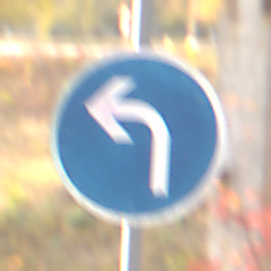
Verkehrszeichen: VorgeschriebeneFahrtrichtungLinks
Umgebung: Roofed, Suburban
Tageszeit: SunriseSunset
Wetter: Clear
Licht: Natural
Jahreszeit: NotSpecified
Kontrast: MediumContrast